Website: walmart
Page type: payment
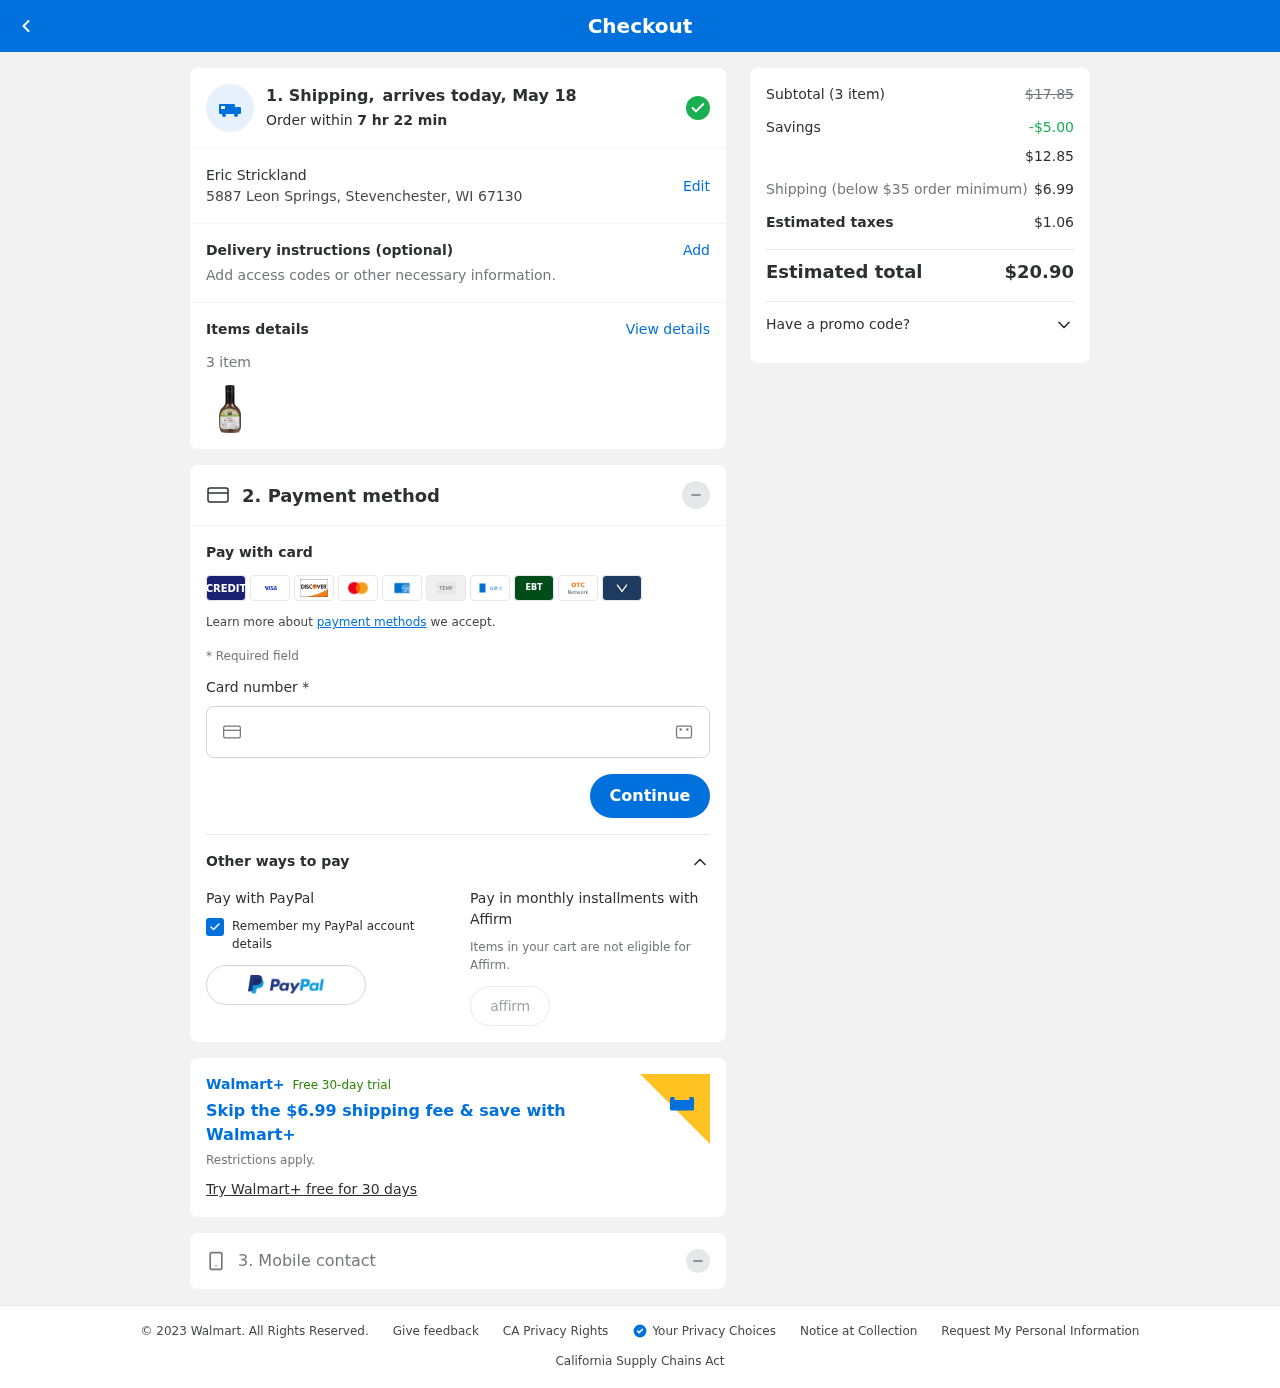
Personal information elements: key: PII_FULLNAME
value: Eric Strickland
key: PII_STREET
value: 5887 Leon Springs
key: PII_CITY_STATE_ZIP
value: Stevenchester, WI 67130
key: PII_CARD_NUMBER
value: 4691 6646 1507 5990
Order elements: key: ORDER_DELIVERY_DATE
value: May 18
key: ORDER_NUM_ITEMS
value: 3
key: ORDER_SUBTOTAL_BEFORE_SAVINGS
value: $17.85
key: ORDER_SAVINGS
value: -$5.00
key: ORDER_SUBTOTAL
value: $12.85
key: ORDER_SHIPPING_COST
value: $6.99
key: ORDER_TAX
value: $1.06
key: ORDER_TOTAL
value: $20.90